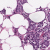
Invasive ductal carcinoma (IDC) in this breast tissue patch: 1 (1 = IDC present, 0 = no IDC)